Field crop: maize
Growth stage: 2
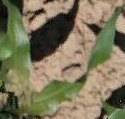
Species: maize